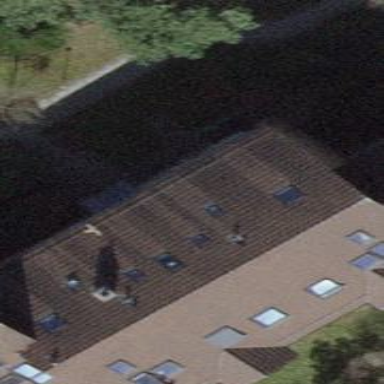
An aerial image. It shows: Building with tile roof.